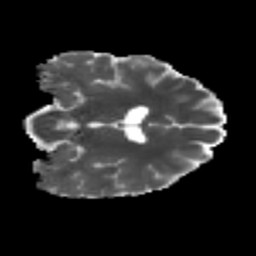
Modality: MD
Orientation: coronal
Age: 21
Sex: male
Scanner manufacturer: siemens
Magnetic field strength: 3 T
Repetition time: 3.5 s
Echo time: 0.113 s